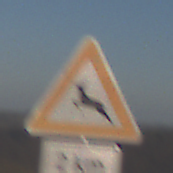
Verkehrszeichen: WildwechselRechts
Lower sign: Entfernungsangaben2
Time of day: MorningAfternoon
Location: Outdoor (Nature)
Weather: Clear
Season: Winter
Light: Natural